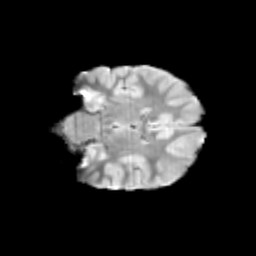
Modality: T2w
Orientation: coronal
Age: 11
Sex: male
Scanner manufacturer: siemens
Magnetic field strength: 3 T
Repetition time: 3.8 s
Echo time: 0.07 s